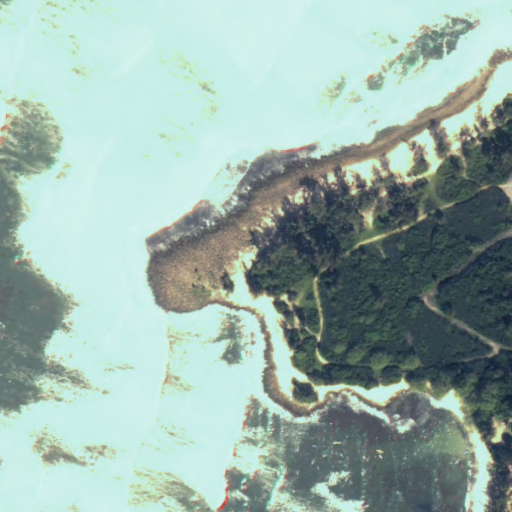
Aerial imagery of beach in Hawaii named Maeaea containing only unknown